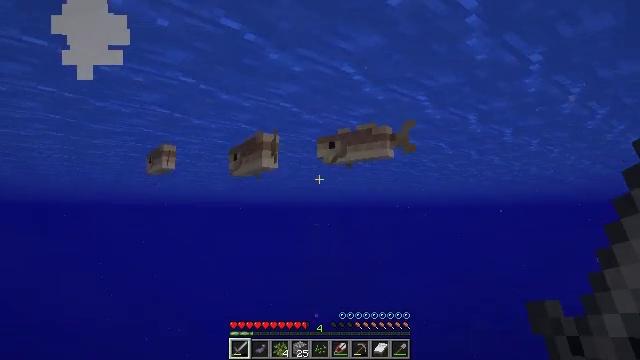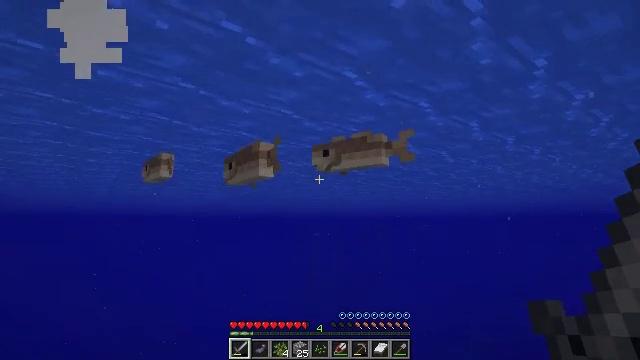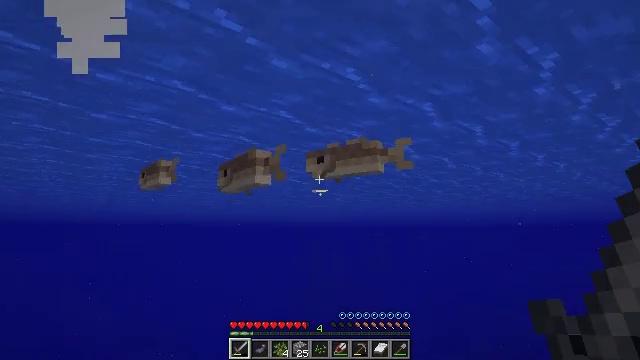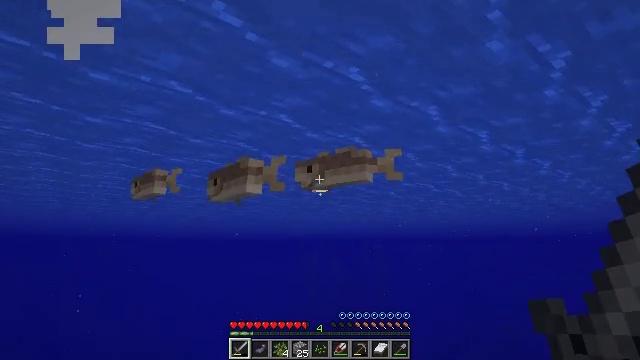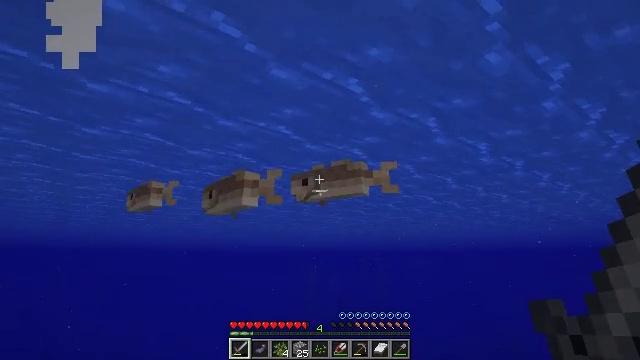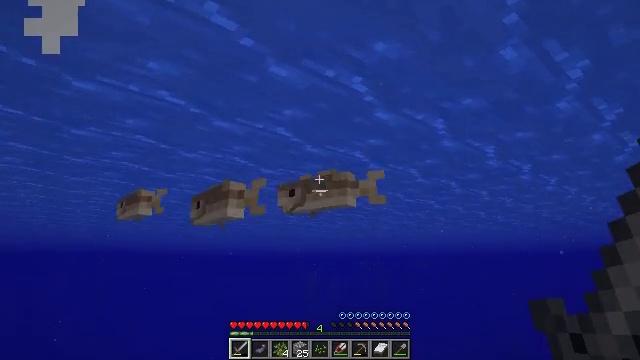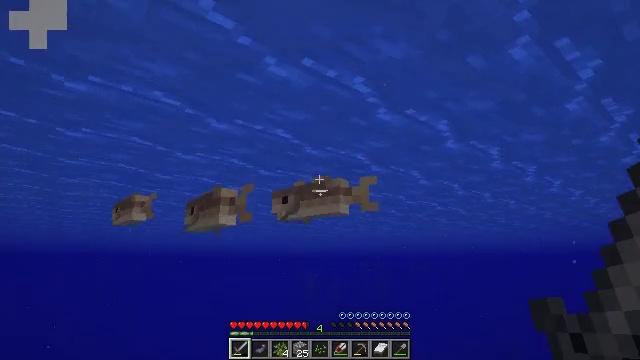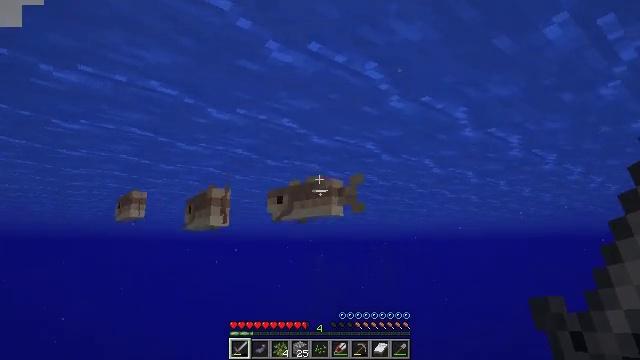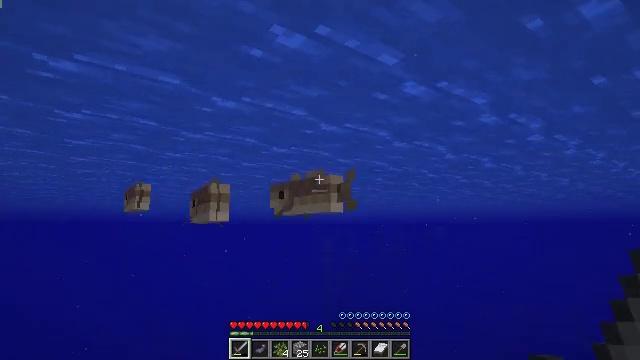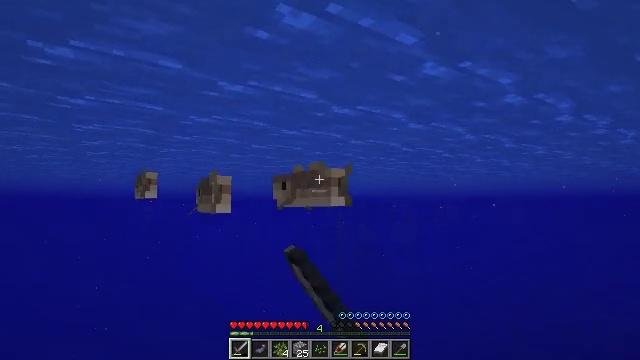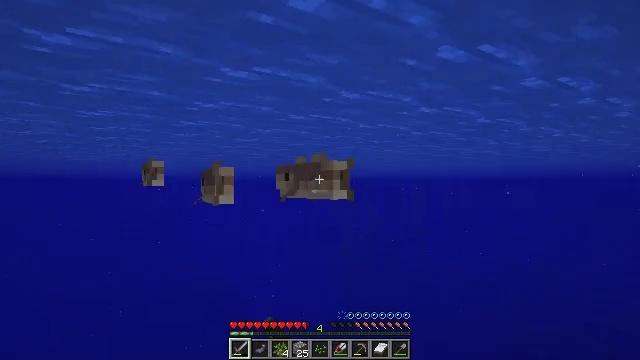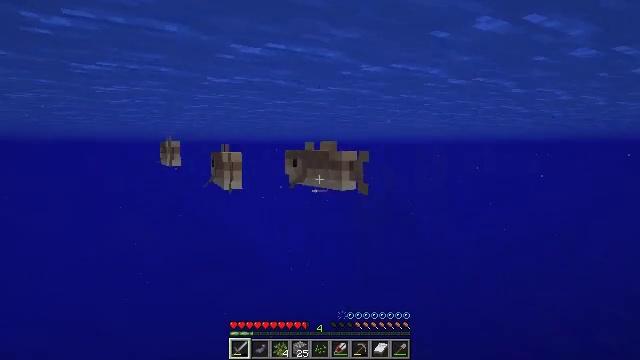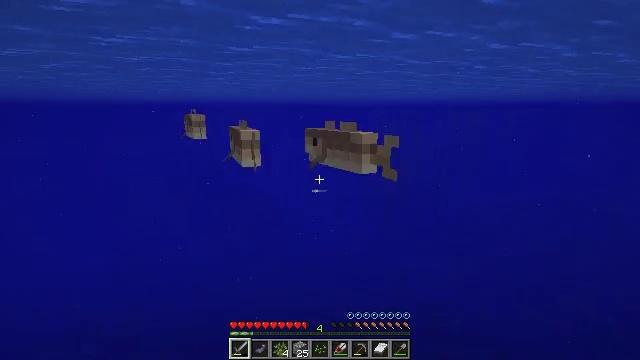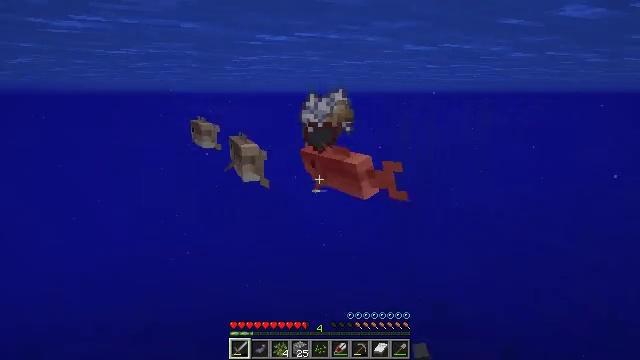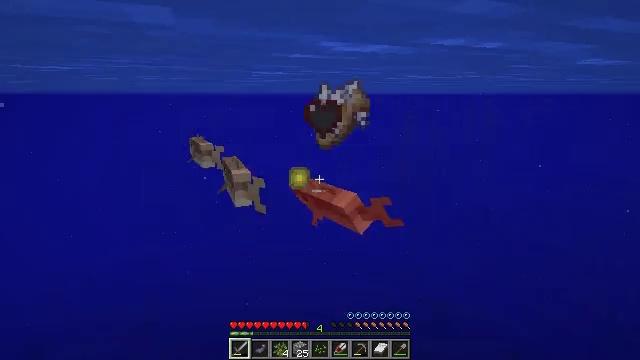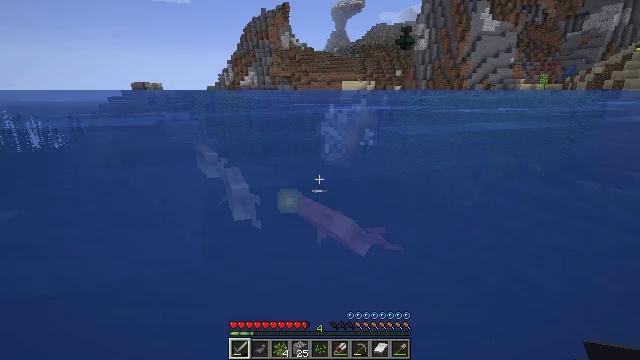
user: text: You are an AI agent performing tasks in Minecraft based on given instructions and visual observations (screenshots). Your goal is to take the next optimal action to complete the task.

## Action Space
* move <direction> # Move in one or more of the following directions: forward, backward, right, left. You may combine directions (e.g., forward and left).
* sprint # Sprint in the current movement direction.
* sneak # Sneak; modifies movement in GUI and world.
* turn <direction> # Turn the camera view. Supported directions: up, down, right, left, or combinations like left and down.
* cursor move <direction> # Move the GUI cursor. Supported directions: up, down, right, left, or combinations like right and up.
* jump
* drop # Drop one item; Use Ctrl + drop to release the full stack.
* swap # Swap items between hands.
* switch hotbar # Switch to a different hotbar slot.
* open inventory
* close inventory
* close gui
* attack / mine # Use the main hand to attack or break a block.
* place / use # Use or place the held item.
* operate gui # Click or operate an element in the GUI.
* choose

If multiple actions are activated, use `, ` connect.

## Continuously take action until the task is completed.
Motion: motion action
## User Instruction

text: Kill the cod.
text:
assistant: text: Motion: move forward, turn up
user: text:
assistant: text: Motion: move forward, turn up
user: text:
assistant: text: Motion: move forward, turn up
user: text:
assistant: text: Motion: move forward, turn up, jump
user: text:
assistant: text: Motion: move forward, jump
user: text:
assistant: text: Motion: move forward, jump
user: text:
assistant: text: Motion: move forward, turn left and down, jump
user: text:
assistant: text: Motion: move forward, turn left and down, attack / mine, jump
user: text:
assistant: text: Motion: move forward, turn left and down, attack / mine, jump
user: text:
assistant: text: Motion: move forward, turn left and down, attack / mine, jump
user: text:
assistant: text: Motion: move forward, turn left and down, jump
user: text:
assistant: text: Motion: move forward, turn left and down, jump
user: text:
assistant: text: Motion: move forward, turn left and down, jump
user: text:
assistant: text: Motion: move forward, jump
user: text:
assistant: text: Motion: move forward, turn left and down, jump
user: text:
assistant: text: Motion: move forward, jump
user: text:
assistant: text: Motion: move forward, turn left, jump
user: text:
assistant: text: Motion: move forward, turn left and down, jump
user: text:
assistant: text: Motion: move forward, turn left, jump
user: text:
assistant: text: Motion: move forward, turn left, jump
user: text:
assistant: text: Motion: move forward
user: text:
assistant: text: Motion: move forward
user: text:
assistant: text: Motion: move forward
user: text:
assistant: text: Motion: move forward
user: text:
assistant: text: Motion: move forward
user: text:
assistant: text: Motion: move forward
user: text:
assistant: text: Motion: move forward
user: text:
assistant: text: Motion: move forward
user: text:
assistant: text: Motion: move forward
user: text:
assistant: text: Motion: move forward and move right, turn left